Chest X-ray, PA view. Patient: 45 years old, sex F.
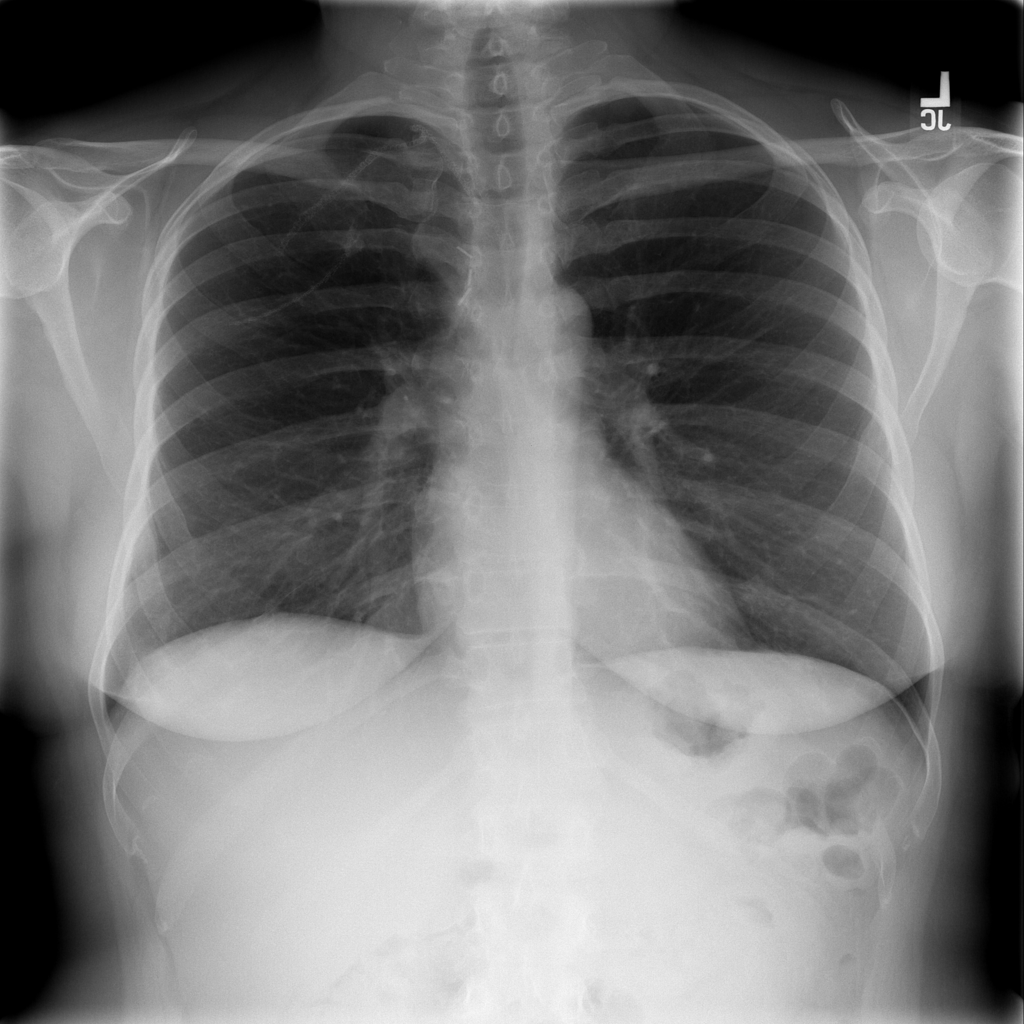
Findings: No Finding